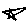
Label: star